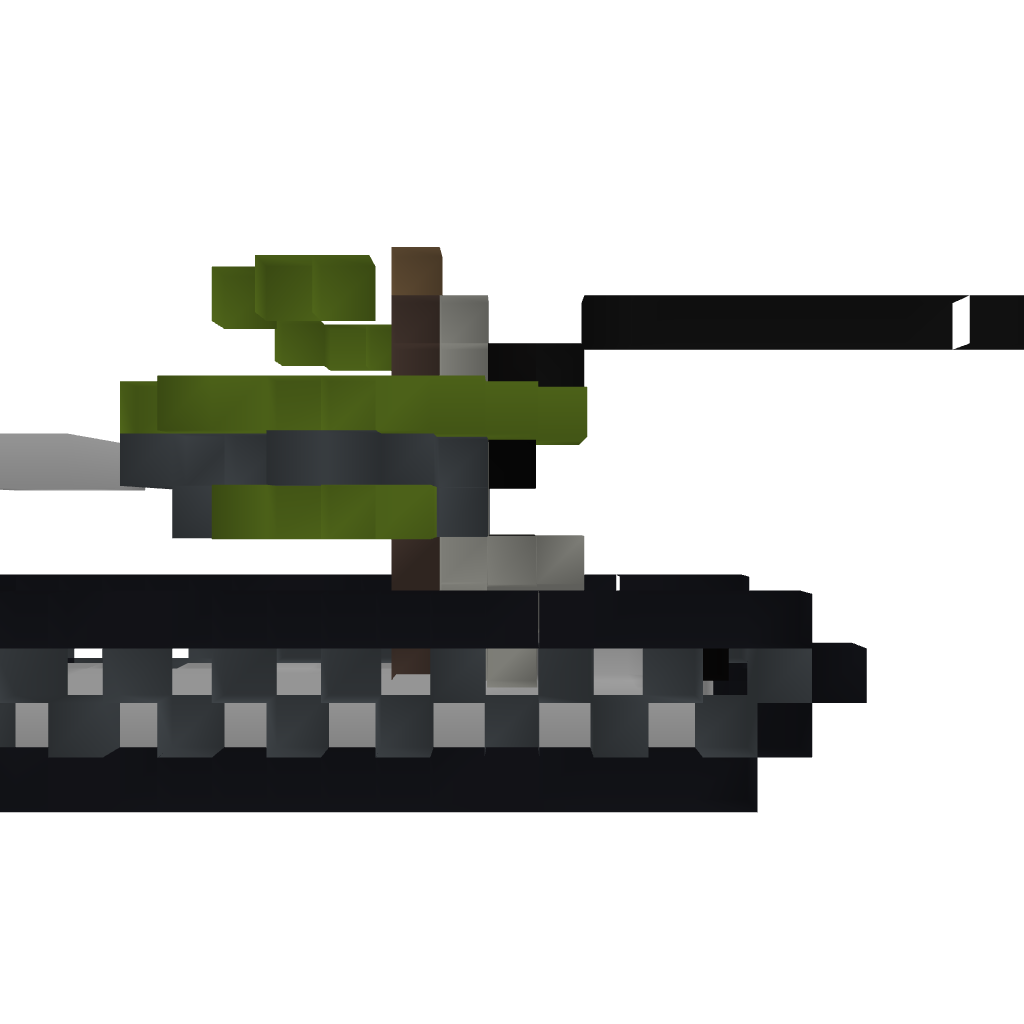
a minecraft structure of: ağır tank